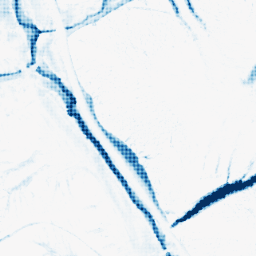
Category: morphological
Decomposition family: morphological
Decomposition parameters: operation: closing
size: 10
Upsampling method: sinc_hamming
Upsampling parameters: scale: 8
kernel_size: 8
Upsampling scale: 8